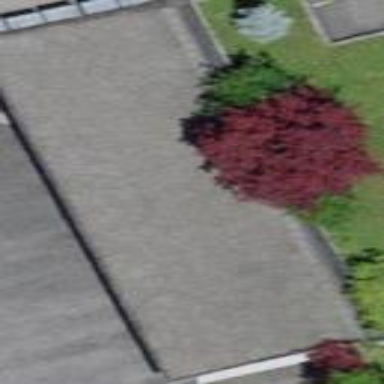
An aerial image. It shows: Garage building.